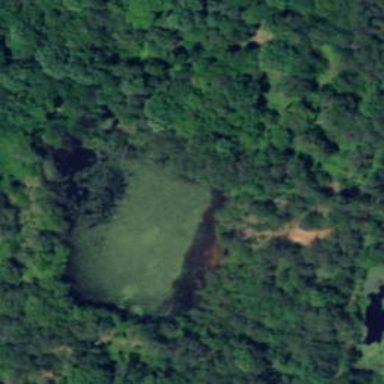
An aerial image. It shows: Peaceful pond surrounded by nature.